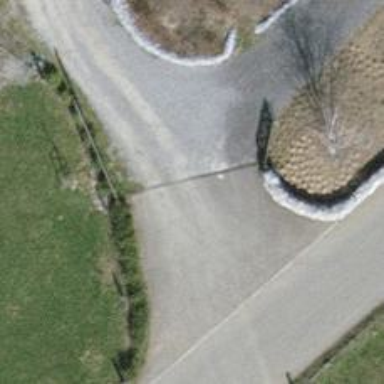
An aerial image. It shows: Gate.